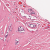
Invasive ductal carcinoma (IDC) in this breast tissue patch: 0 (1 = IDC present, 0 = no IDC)